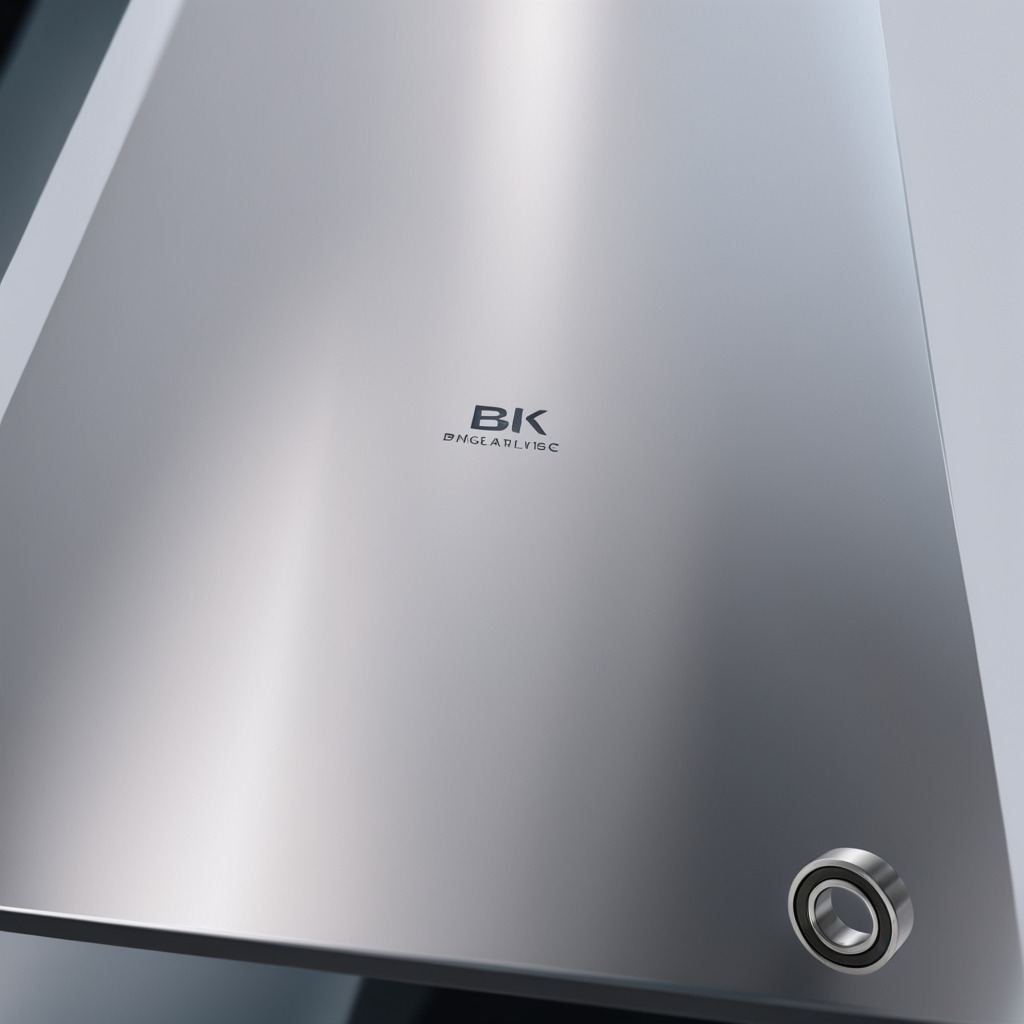
A metal ball bearing is lying on the stainless steel table in a high-end prototyping lab.